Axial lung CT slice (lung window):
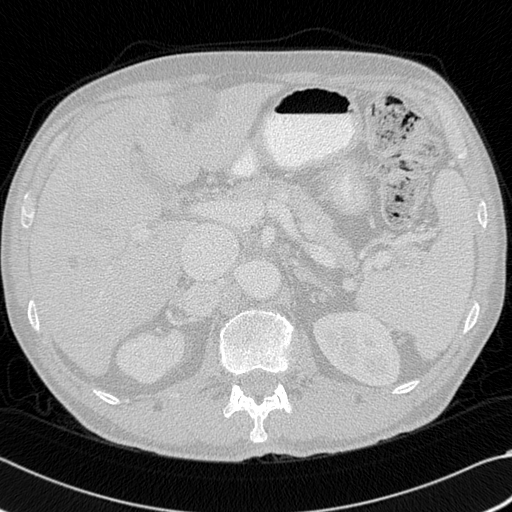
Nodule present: no